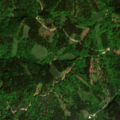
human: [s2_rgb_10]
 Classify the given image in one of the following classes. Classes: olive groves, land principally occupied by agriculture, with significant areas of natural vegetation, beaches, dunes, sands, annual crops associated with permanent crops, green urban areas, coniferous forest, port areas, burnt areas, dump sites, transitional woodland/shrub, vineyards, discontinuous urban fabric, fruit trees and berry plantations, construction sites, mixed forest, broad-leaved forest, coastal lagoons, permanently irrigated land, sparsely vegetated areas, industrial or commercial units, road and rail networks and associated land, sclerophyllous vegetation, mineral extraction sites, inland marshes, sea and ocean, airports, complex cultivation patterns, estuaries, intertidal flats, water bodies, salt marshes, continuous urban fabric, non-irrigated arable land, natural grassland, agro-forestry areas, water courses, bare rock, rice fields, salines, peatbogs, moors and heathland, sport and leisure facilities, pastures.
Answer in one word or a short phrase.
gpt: coniferous forest, mixed forest